Question: I have to display checklist of things "to do" (in spanish).

The idea is once the checkbox associated to an item is checked, the text of the label gets a line through (text-decoration:line-through) and an attribute (named: done) from the database gets updated.
To do this I have the following:
In my :
'''
<% @user_account.activities.each do |act| %>
<div class="checklist_check">
<%= check_box_tag 'activity_status', act.id, act.done, :class => 'activity_status' %>
<%= act.name %>
</div>
<% end %>
'''
In the :
'''
$(function(){
$(".activity_status").live("change", function(act_id) {
$.ajax({
url: "/controller/done",
beforeSend: function() { alert("Hi") },
data: "id="+act_id,
success: function() { alert('Bye') }
});
});
});
'''
In my :
'''
def done
@activity = Activity.find params[:id]
if @activity.done
@activity.update_attributes :done_by_date, false
else
@activity.update_attributes :done_by_date, true
end
end
'''
Also I set up the route for this action: get "controller/done"
Once I click on a checkbox the function gets called and the alert("hi") gets executed but the success function does not and the "done" attribute never gets updated in the database.
Any ideas of what am I doing wrong? How would you do it?
Thanks in advance!
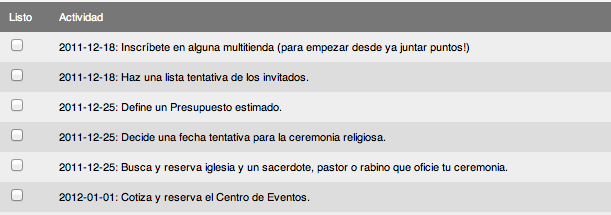
Answer: There might be some problems with routing, it would be better if controller is resource, put your done action in collection:
'''
resources :controller do
collection do
post 'done' (or get 'done')
end
end
'''
Also you should try install <URL> and watch for your ajax call, maybe server just don't answer in a right way.